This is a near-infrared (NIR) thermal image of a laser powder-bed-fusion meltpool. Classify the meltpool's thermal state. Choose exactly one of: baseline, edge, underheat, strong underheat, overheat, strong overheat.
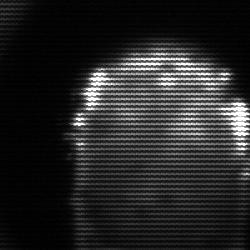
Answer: baseline